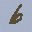
Label: 6